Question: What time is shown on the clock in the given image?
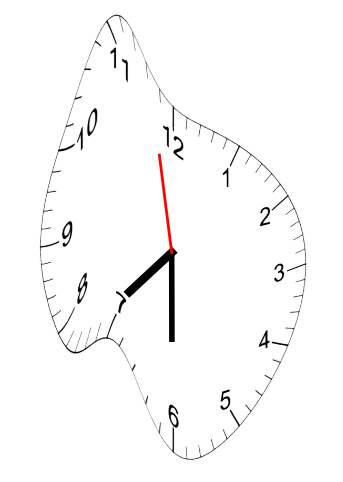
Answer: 07:29:58